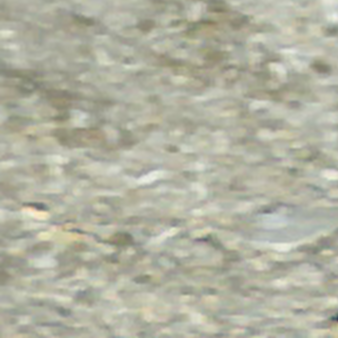
Label: other